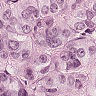
Metastatic tissue present: yes